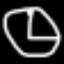
Label: clock